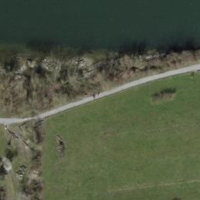
EUNIS habitat code: 25
Species observed at this site:
Colletes cunicularius